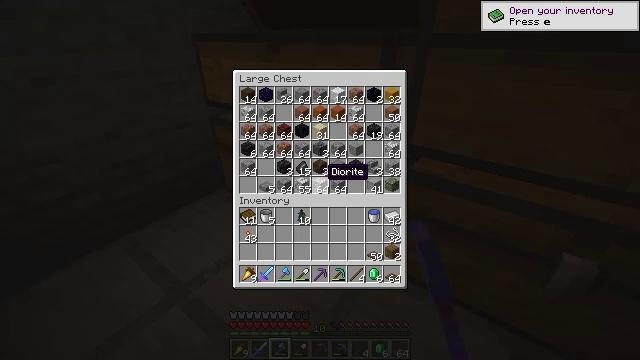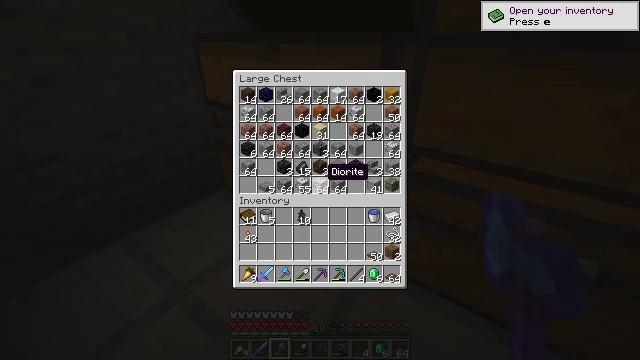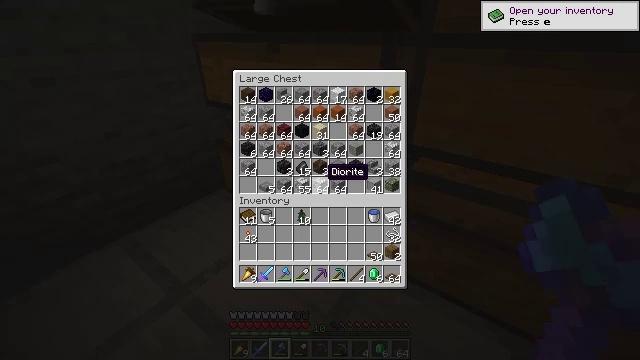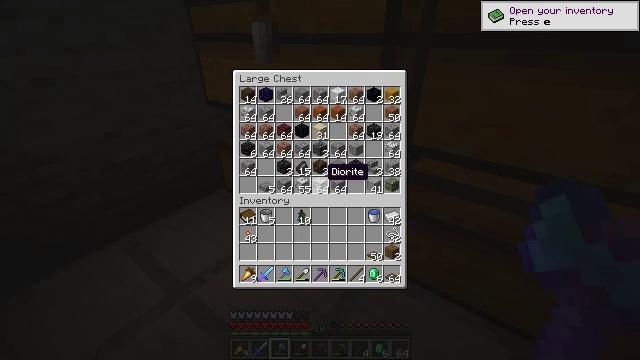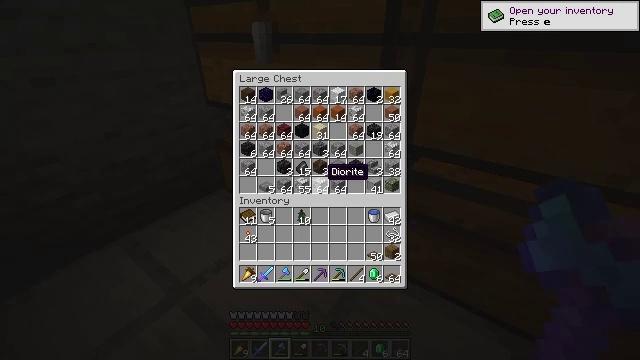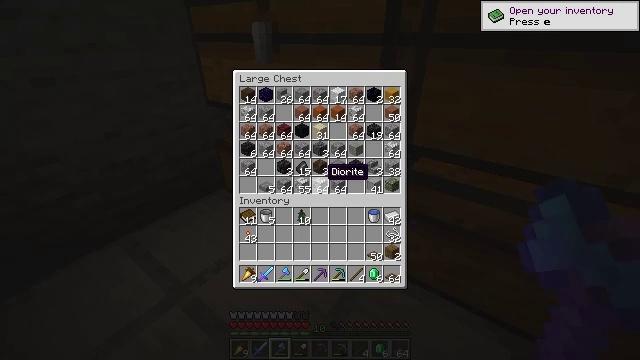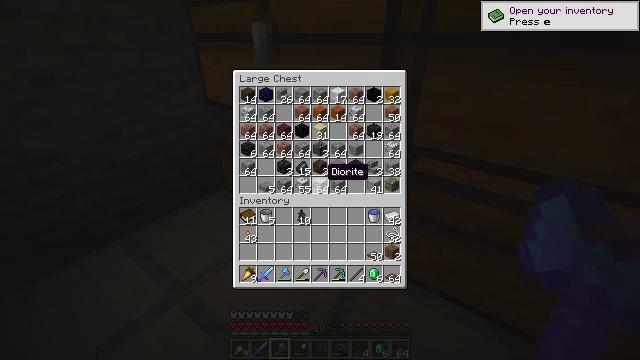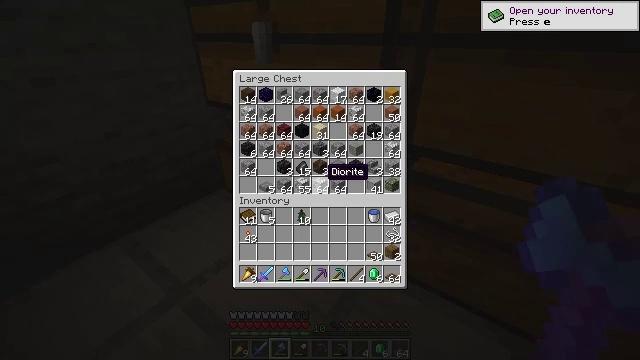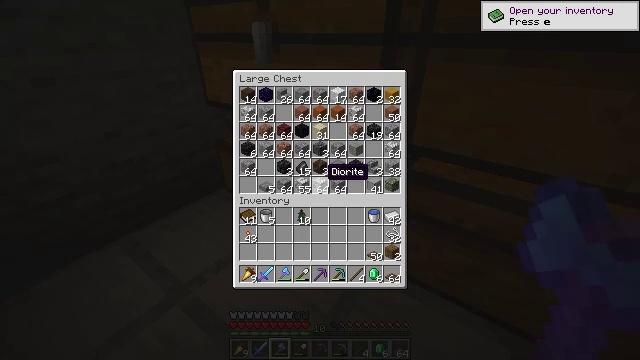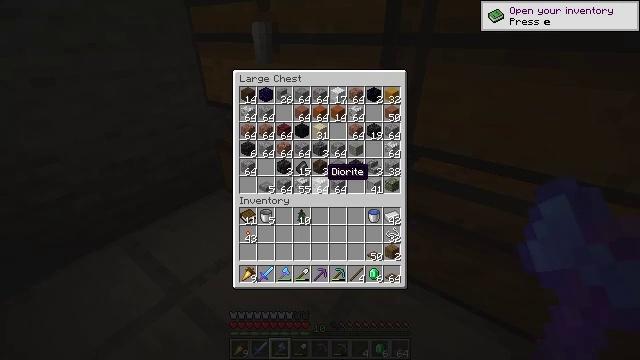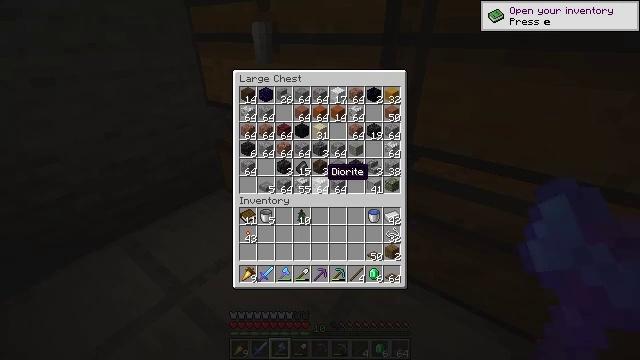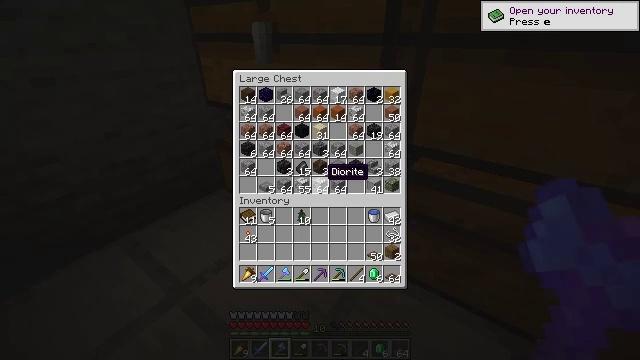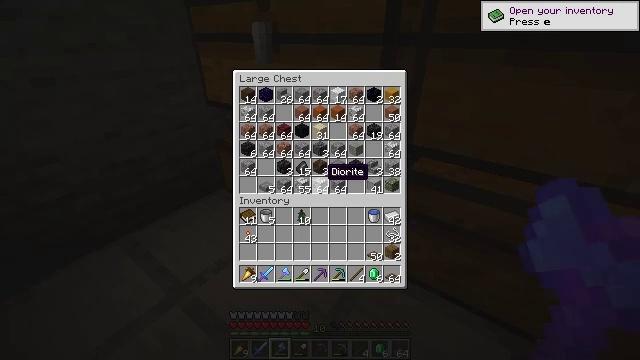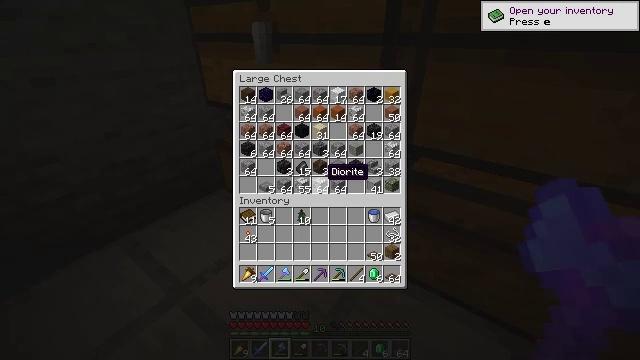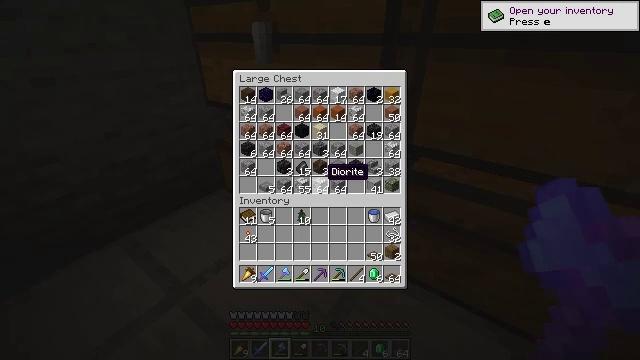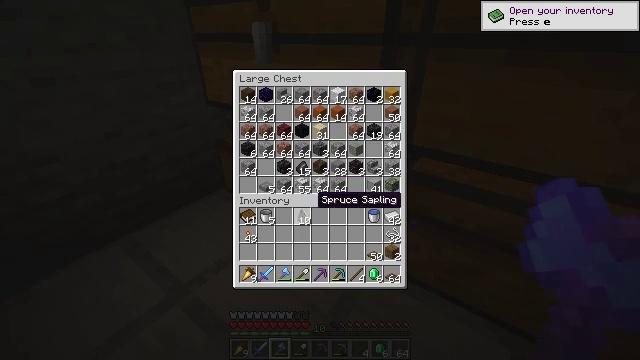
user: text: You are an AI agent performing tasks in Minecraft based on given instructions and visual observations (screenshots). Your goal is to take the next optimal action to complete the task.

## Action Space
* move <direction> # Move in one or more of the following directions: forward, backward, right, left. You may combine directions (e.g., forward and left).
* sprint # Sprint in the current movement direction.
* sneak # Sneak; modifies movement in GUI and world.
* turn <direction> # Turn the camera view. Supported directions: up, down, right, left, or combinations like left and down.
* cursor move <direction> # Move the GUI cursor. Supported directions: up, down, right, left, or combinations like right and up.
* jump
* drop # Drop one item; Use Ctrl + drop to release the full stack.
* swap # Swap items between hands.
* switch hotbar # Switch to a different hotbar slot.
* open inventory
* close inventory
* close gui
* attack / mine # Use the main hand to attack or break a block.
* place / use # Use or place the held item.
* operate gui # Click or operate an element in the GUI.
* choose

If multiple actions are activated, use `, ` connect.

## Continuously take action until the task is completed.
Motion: motion action
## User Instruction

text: Produce a fishing rod using the crafting table.
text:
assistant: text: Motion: no_op
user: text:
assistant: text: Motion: no_op
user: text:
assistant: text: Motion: no_op
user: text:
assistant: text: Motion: no_op
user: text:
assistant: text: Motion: no_op
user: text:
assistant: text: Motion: no_op
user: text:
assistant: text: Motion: no_op
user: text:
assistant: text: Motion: no_op
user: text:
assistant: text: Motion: no_op
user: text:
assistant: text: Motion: no_op
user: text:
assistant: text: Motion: no_op
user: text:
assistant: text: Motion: no_op
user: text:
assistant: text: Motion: no_op
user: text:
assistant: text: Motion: no_op
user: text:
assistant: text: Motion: turn left and down
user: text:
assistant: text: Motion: turn left and down
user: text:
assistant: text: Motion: turn left and down
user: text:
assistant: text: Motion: no_op
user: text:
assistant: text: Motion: no_op
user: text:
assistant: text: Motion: no_op
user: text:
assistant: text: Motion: no_op
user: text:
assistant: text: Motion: no_op
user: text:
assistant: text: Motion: no_op
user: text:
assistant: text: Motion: no_op
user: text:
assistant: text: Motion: no_op
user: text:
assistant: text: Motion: no_op
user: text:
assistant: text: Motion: no_op
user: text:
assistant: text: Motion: no_op
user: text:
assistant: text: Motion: no_op
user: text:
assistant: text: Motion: no_op